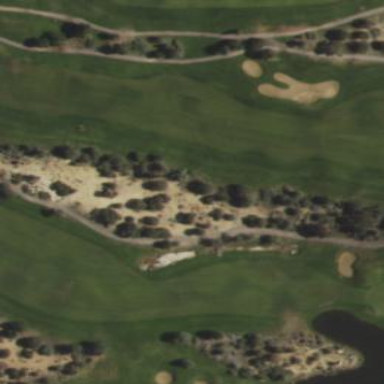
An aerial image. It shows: Rough area on grassy golf course.